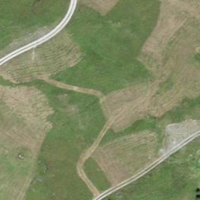
EUNIS habitat code: 26
Species observed at this site:
Saxicola rubetra
Accipiter gentilis
Linaria cannabina
Cuculus canorus
Nucifraga caryocatactes
Turdus viscivorus
Corvus corax